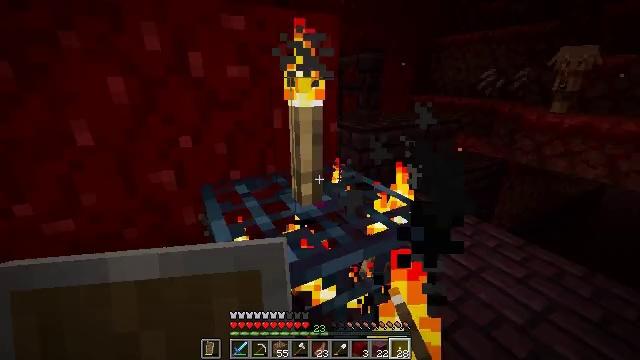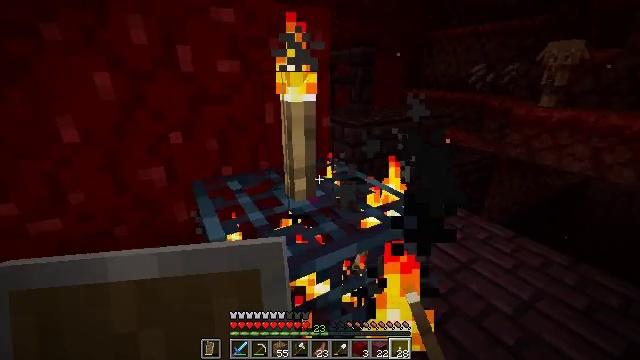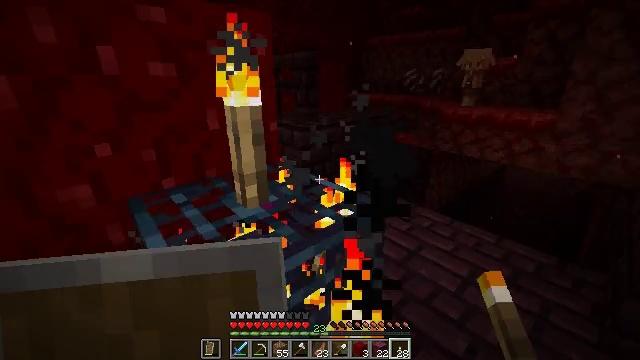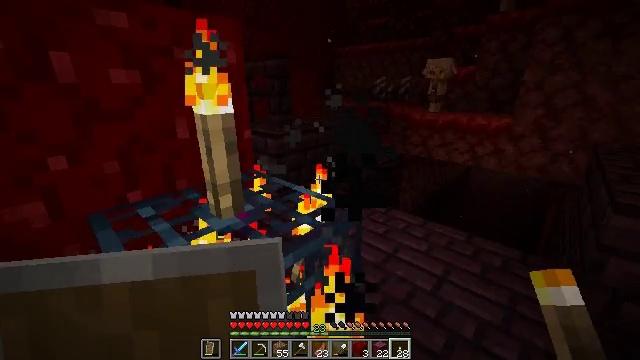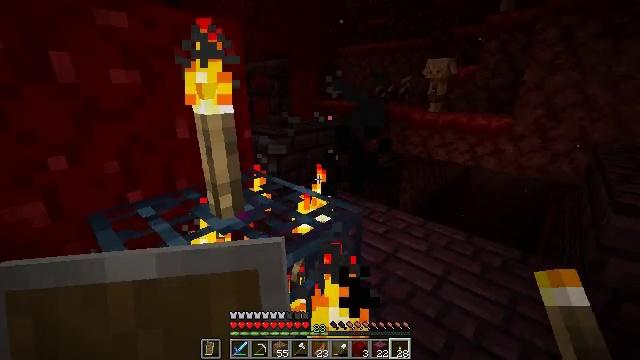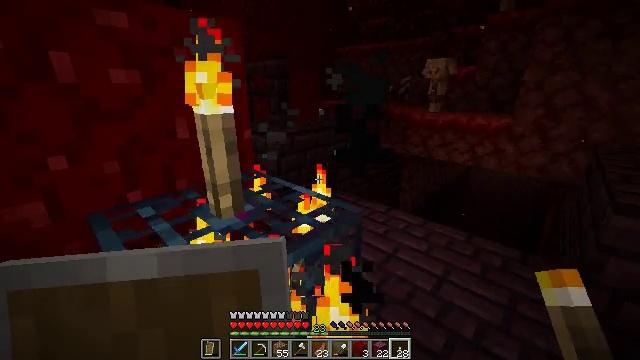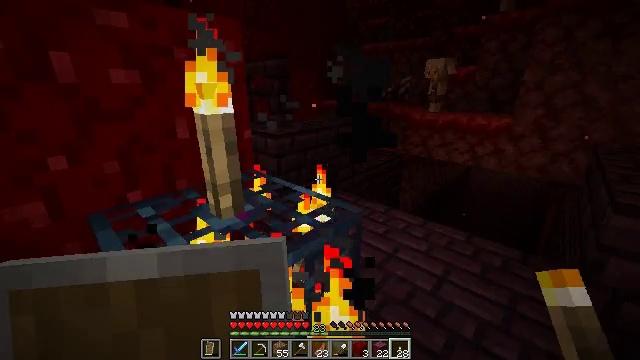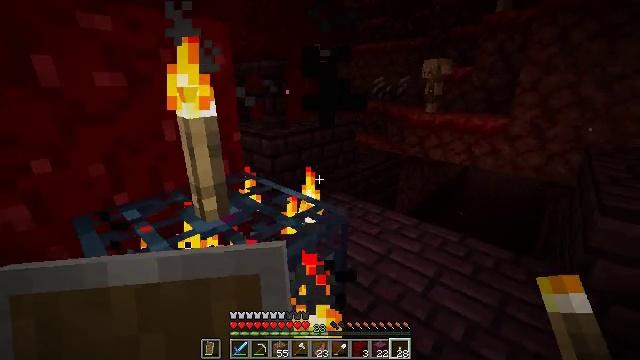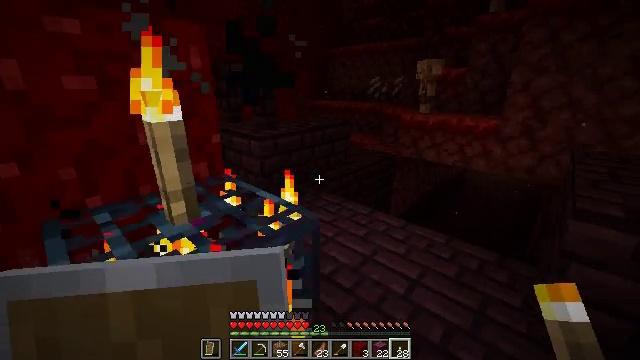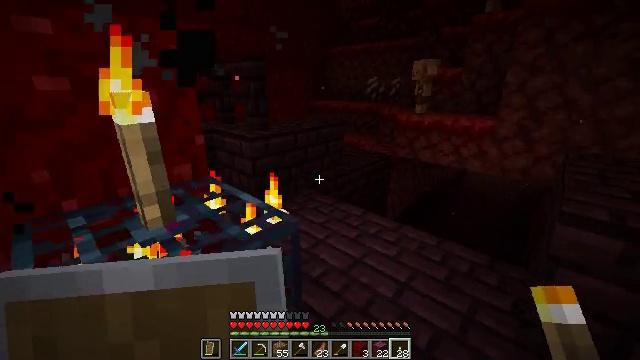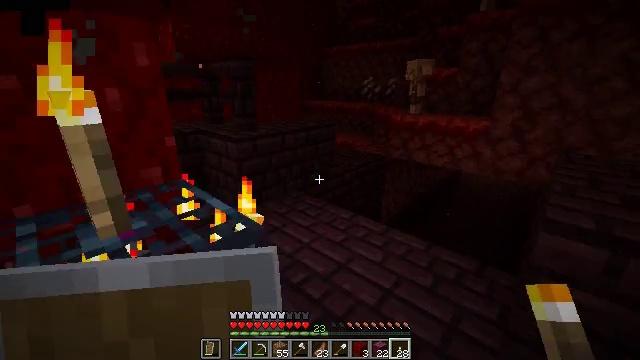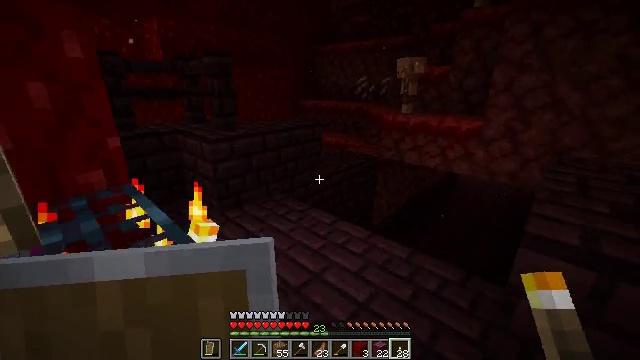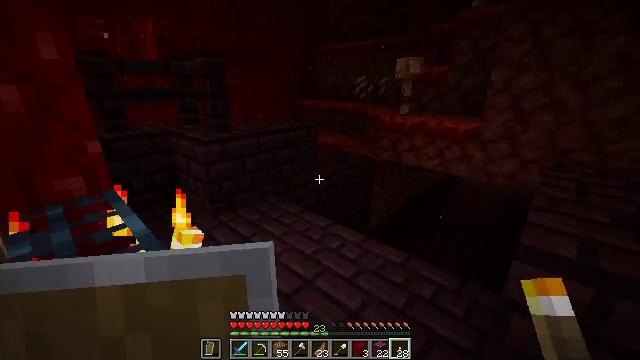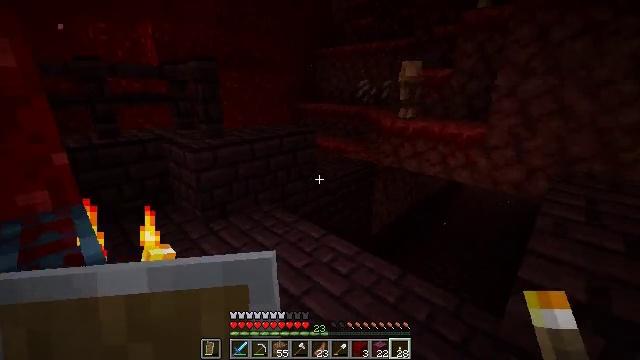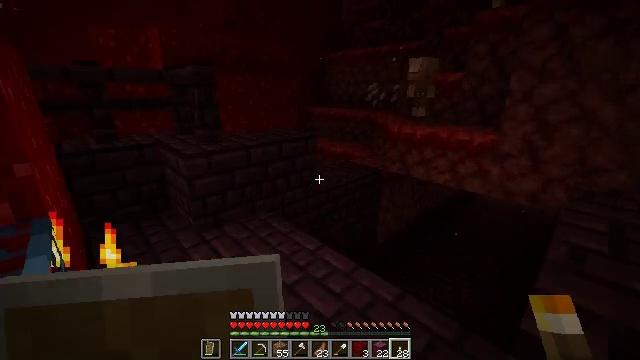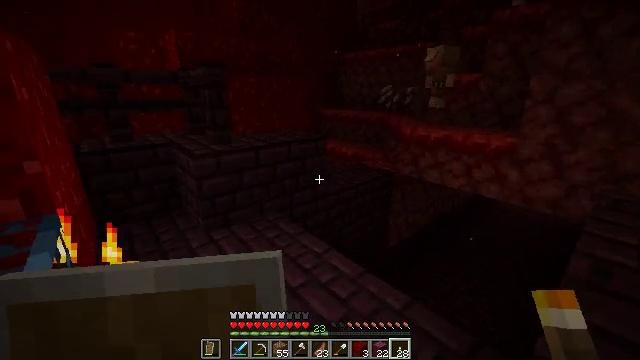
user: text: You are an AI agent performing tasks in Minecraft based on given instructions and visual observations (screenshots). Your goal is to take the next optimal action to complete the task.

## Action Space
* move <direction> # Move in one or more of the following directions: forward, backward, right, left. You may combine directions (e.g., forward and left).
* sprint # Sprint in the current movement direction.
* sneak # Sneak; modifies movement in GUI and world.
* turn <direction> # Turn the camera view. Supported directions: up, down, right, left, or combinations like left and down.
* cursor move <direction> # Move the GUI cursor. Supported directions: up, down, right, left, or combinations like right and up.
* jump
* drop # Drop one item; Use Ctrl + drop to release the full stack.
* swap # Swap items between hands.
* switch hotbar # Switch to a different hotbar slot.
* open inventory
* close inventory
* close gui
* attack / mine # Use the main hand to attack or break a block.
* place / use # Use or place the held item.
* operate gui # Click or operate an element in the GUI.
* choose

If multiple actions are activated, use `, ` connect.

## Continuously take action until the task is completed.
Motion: motion action
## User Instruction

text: Harvest nether wart blocks for resources.
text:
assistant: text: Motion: turn right and down
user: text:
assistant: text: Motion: turn right
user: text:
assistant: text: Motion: turn right and up
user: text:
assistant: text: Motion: no_op
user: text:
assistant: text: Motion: no_op
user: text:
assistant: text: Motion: no_op
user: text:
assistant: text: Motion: move right
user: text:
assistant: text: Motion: move right
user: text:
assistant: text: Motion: move forward and move right
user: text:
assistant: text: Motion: move forward and move right
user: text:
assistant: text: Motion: move forward and move right
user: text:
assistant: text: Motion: move forward and move right
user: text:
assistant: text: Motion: move forward and move right, turn left
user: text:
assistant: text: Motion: turn left
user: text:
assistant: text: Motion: turn left
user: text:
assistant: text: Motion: no_op
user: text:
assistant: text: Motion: turn left
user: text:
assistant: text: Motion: move forward, turn left
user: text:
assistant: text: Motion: move forward, turn left
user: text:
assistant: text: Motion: move forward and move right, turn left
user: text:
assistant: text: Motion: move forward and move right, turn left
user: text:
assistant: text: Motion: move forward and move right, turn left
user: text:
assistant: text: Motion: move forward and move right, turn left
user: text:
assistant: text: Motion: move forward and move right, turn left
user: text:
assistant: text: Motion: turn left
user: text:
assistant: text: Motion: turn left
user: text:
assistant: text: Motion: turn left
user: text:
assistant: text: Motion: turn left
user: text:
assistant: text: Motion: turn left
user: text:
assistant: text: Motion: turn left